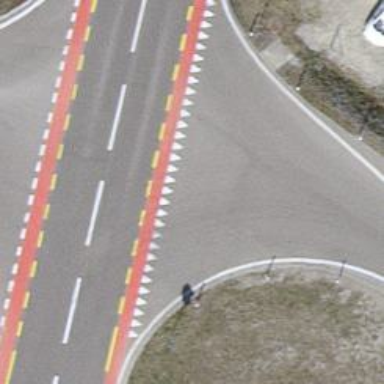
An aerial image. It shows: Crossing road.